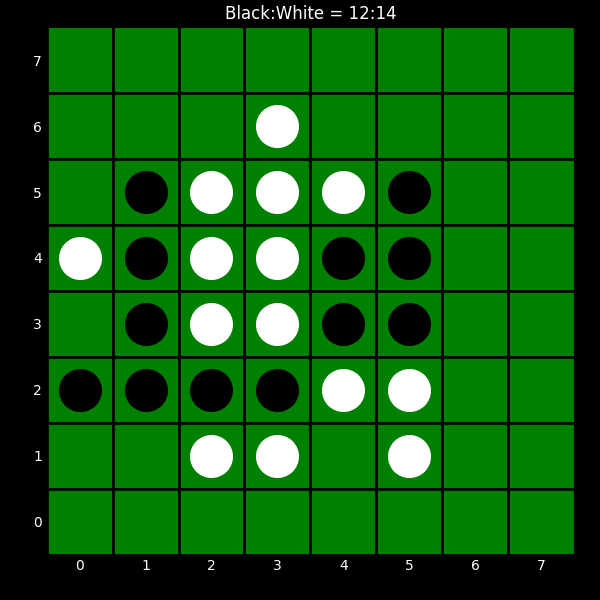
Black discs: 12
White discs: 14